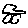
Label: car